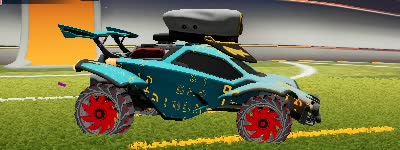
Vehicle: octane